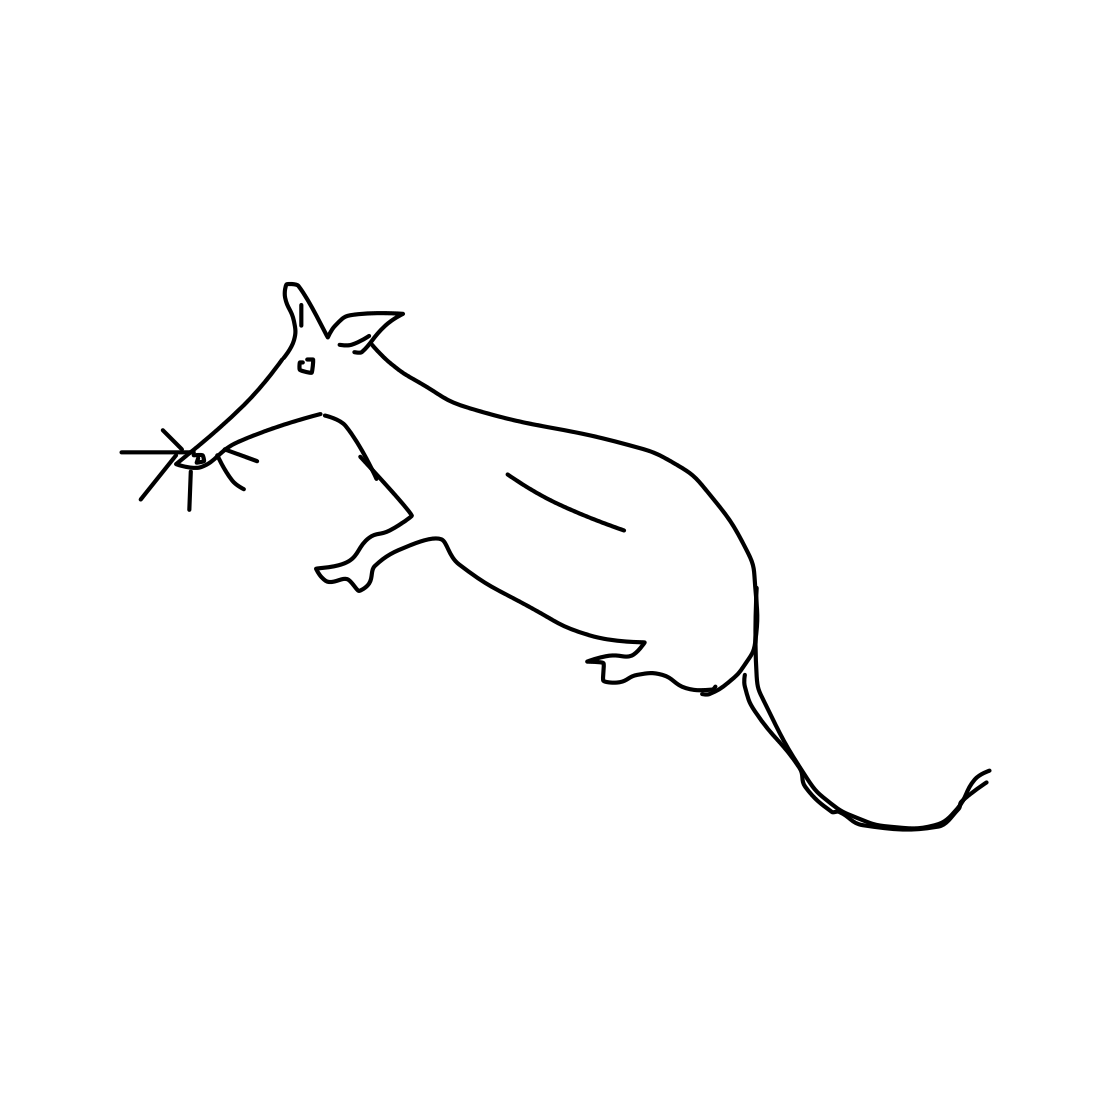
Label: mouse (animal)